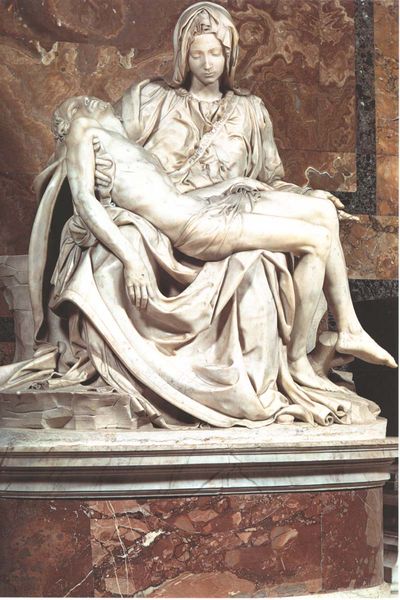
Titel: Pietà
Künstler: Michelangelo
Standort: Rom, S. Pietro (EU - I - Latium)
Schlagwörter: marmor, schwarz, rot, schleier, tuch, wand, arm, falten, leiche, sockel, tod, tot, trauer, hände, kirche, figur, mantel, renaissance, skulptur, statue, beine, figuren, lendentuch, beten, altar, rom, christus, jesus, jesus christus, leichnam, pieta, wundmale, leid, maria, madonna, magdalena, anbetung, sohn, purpur, standbild, michelangelo, geischt, armen, gliedmaße, oieta, 1100